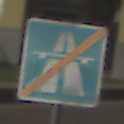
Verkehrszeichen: EndeAutbahn
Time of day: MorningAfternoon
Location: Outdoor (Urban)
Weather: PartlyCloudy
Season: NotSpecified
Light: Natural